Question:
I am developing a plugin that uses SWT.
In one of the windows of the plugin I need to add widgets that look like the one above.I could not find an appropriate name, so, the image.
What it does is, selects the items from left column to the right column and vice versa using the buttons in the middle. Once the items are moved, they are removed from the left column and added to the right column and vice versa.
What is the exact name for this setup?
Is there any existing swt class that implements this setup I can reuse?
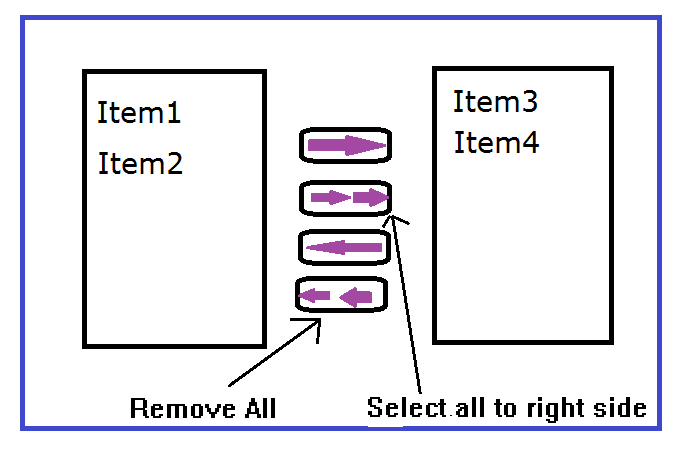
Answer: Have a look at <URL> from the opal project. This should be exactly what you want.

If you want to do it yourself, use either two 'Table's with just one column each, or two 'List's.
The layout would be:
'''
Composite(GridLayout, 3 columns)
|
|- First List/Table
|
|- Composite(GridLayout, 1 column)
| |- Button add
| |- Button addAll
| |- Button delete
| |- Button deleteAll
|
|- Second List/Table
'''
:
As a matter of fact, is designed something very similar as an answer to a different question. Have a look at my answer <URL>.